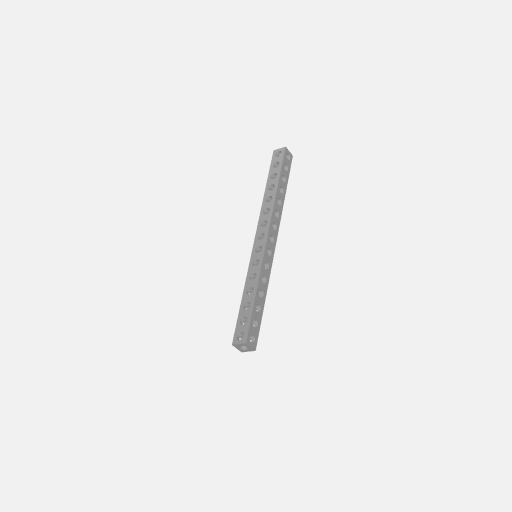
Part: SquareBeam15H